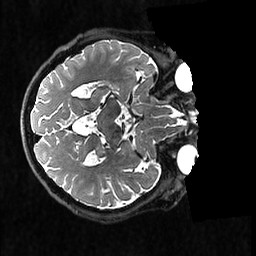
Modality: T2w
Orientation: axial
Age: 64
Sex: female
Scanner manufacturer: ge
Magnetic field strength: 3 T
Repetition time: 3.202 s
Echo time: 0.0665 s